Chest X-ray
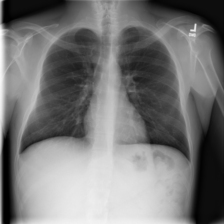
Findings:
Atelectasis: negative
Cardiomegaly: negative
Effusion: negative
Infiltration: negative
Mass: negative
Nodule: negative
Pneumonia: negative
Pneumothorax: negative
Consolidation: negative
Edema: negative
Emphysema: negative
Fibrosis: negative
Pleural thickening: negative
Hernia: negative